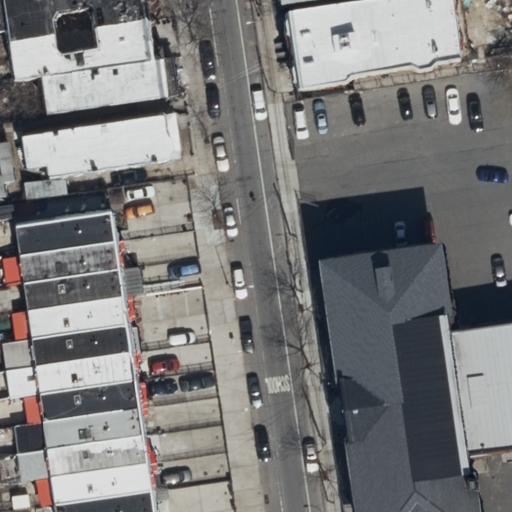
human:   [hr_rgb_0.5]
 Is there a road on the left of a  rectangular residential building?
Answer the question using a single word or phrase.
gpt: yes

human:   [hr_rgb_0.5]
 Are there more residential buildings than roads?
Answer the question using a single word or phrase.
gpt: yes

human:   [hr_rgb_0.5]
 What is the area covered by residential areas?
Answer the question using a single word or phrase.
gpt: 0m2

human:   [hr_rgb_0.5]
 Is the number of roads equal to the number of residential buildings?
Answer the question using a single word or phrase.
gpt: no

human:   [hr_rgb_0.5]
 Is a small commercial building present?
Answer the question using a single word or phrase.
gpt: no

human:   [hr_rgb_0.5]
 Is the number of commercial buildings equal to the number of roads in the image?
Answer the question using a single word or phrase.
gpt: no

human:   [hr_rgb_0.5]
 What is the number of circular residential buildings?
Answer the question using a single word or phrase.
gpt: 0

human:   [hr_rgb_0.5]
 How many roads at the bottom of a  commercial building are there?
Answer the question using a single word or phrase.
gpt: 0

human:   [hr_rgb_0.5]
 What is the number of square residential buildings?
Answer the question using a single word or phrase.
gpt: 0

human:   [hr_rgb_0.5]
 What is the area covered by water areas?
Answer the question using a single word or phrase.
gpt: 0m2

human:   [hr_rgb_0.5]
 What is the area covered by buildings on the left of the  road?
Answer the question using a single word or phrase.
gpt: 2097m2

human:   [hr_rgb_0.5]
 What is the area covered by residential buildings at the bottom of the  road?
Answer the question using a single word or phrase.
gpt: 1006m2

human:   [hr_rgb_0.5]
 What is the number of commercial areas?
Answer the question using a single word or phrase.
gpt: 0

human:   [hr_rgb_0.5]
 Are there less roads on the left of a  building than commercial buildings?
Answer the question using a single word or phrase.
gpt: no

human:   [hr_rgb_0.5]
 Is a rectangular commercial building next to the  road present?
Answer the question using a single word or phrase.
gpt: no

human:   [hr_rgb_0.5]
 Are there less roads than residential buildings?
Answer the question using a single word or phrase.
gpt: yes

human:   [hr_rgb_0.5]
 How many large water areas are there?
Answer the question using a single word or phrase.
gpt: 0

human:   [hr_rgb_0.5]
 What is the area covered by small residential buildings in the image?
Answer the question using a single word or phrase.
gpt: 154m2

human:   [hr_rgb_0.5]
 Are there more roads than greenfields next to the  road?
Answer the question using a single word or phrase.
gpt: yes

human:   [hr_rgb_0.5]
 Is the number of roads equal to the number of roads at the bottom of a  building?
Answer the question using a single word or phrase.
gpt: yes

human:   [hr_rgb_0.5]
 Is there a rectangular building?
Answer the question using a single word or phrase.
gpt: yes

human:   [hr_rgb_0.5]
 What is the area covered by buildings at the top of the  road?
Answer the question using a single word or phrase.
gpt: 1427m2

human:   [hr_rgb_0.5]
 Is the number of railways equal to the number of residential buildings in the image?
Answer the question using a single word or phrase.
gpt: no

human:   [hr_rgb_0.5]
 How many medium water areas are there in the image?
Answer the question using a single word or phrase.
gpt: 0

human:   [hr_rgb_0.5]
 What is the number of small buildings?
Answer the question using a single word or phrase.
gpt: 4

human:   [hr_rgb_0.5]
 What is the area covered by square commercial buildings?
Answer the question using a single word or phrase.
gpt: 0m2

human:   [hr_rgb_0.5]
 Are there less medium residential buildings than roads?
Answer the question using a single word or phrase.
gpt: no

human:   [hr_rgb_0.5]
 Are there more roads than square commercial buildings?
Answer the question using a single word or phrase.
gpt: yes

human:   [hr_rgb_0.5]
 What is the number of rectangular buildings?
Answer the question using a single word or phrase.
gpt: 18

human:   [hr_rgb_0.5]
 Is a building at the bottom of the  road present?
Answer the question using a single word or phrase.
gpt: yes

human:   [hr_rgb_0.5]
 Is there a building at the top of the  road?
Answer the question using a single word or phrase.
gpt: yes

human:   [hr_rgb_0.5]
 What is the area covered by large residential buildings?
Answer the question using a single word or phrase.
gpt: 0m2

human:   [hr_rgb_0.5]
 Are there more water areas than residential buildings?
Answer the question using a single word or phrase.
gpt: no

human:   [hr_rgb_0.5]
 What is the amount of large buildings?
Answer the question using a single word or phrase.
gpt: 0

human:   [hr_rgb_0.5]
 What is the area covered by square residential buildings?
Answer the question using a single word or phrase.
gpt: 0m2

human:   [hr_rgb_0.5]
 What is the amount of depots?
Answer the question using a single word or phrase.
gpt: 0